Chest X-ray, PA view. Patient: 77 years old, sex M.
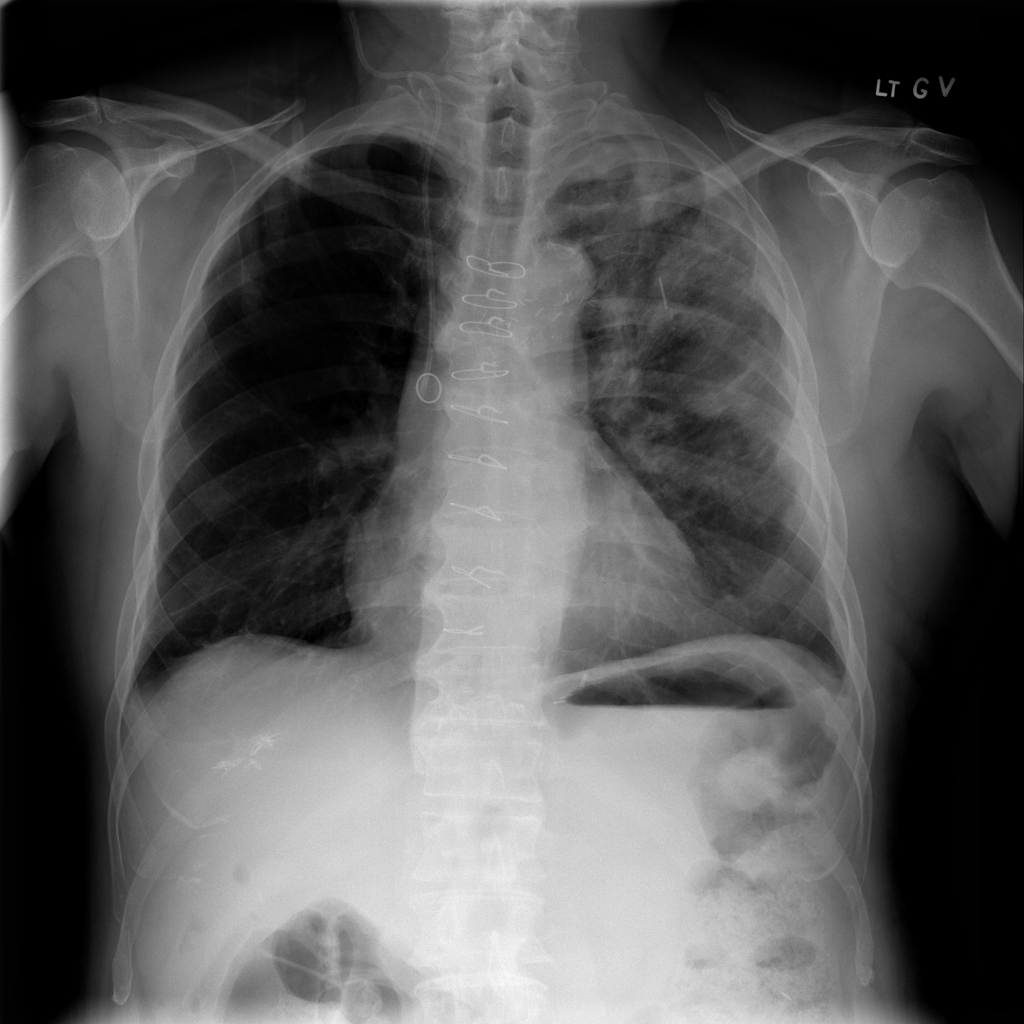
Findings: No Finding